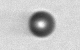
Label: bead